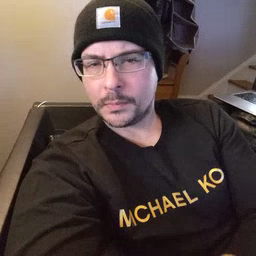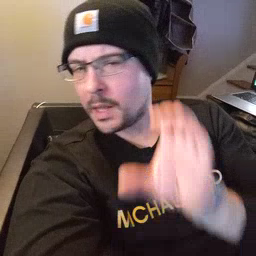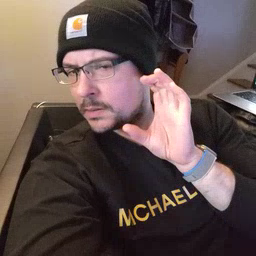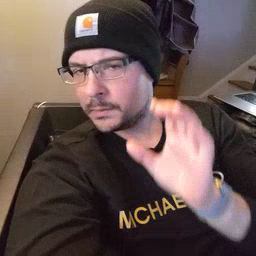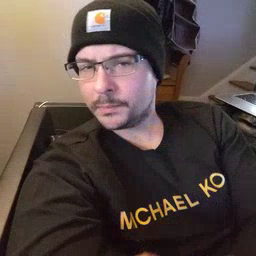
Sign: listen